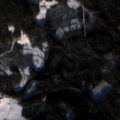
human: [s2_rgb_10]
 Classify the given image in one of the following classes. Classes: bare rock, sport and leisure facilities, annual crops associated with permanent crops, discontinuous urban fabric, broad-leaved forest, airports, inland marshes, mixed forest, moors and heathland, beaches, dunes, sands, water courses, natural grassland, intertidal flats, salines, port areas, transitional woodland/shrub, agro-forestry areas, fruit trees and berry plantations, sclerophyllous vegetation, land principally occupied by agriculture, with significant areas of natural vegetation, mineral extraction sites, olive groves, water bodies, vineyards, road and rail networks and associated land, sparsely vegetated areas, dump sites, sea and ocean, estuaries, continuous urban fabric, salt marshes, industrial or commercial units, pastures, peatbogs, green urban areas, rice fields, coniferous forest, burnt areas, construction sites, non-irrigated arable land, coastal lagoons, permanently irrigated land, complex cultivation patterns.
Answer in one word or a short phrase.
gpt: coniferous forest, mixed forest, transitional woodland/shrub